RGB frame:
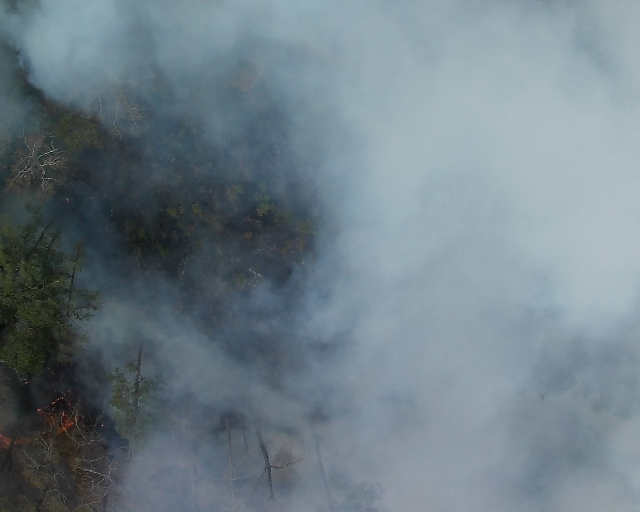
Thermal frame:
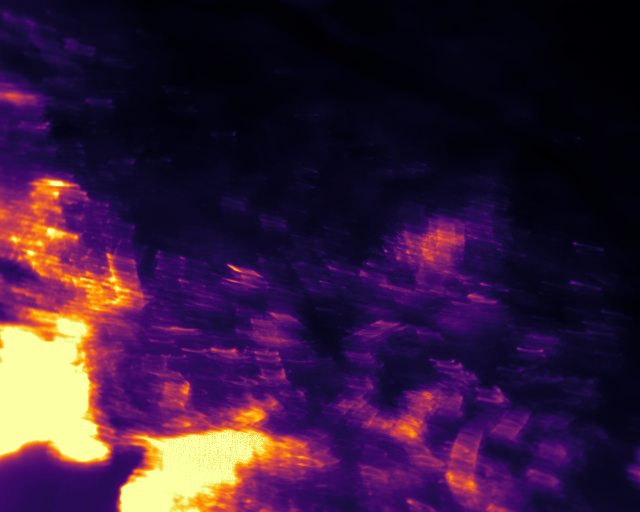
Captured: 2026-02-26 03:05:48
Pixels at or above 80 °C: 52496 (fraction of frame: 0.1602)